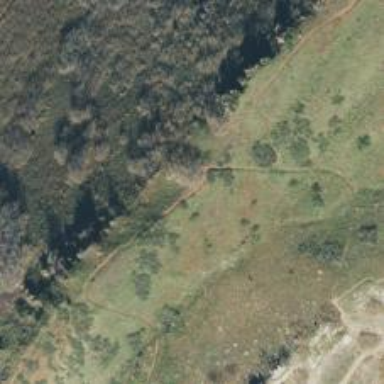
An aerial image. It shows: Path with excellent visibility for trail.